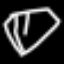
Label: diamond